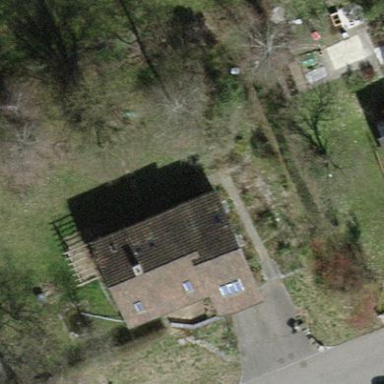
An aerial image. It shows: Detached building.